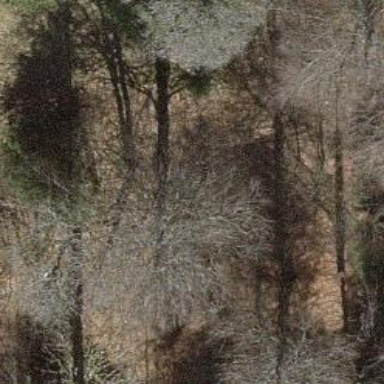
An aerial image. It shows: Single tag "natural: tree."